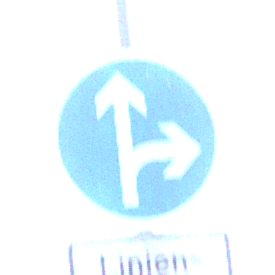
Verkehrszeichen: VorgeschriebeneFahrtrichtungGeradeausOderRechts
Zusatzzeichen unten: BesondereFahrzeugeUndTransportgueter2
Umgebung: Outdoor, Suburban
Tageszeit: SunriseSunset
Wetter: PartlyCloudy
Licht: Natural
Jahreszeit: Winter
Kontrast: MediumContrast